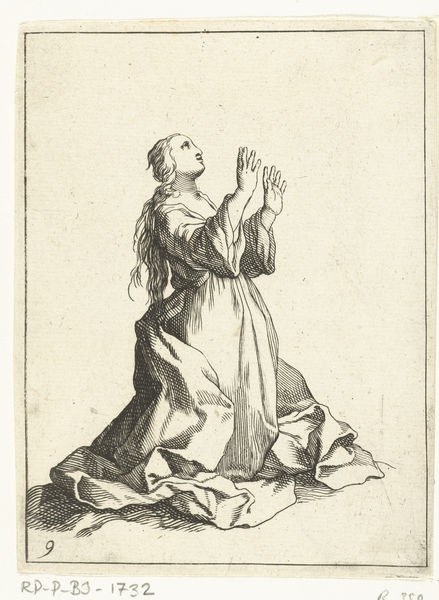
Titel: Knielende biddende vrouw (Maria Magdalena?)
Künstler: Frederick Bloemaert
Standort: Amsterdam
Institution: Rijksmuseum
Schlagwörter: frau, kleid, skizze, zeichnung, falten, rahmen, hände, haare, folds, hands, white, arm, black, dress, face, female, gray, grey, hair, lady, nose, skirt, woman, gown, looking, picture, two, druck, radierung, beten, sad, man, sky, flehen, kniend, erhoben, girl, head, heilige, light, drawing, black and white, look, shadow, chin, mouth, wrinkles, sketch, bitten, verkündigung, person, human, arms, neck, jesus, prayer, art, study, pencil, eye, fingers, god, book, lips, long, long hair, shading, flehend, mary, begging, kneeling, page, pray, body, beg, praying, sepia, divine, kneel, knees, sadness, zeicchnung, 9, number, worship, up, mercy, fold, upward, heal, praing, both, appeal, higher, want, 1732